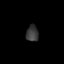
Tissue: skin
Cell type: Epithelial cells
Senescence score: 0.1066
Nuclear area (px): 200
Mean DAPI intensity: 55.64